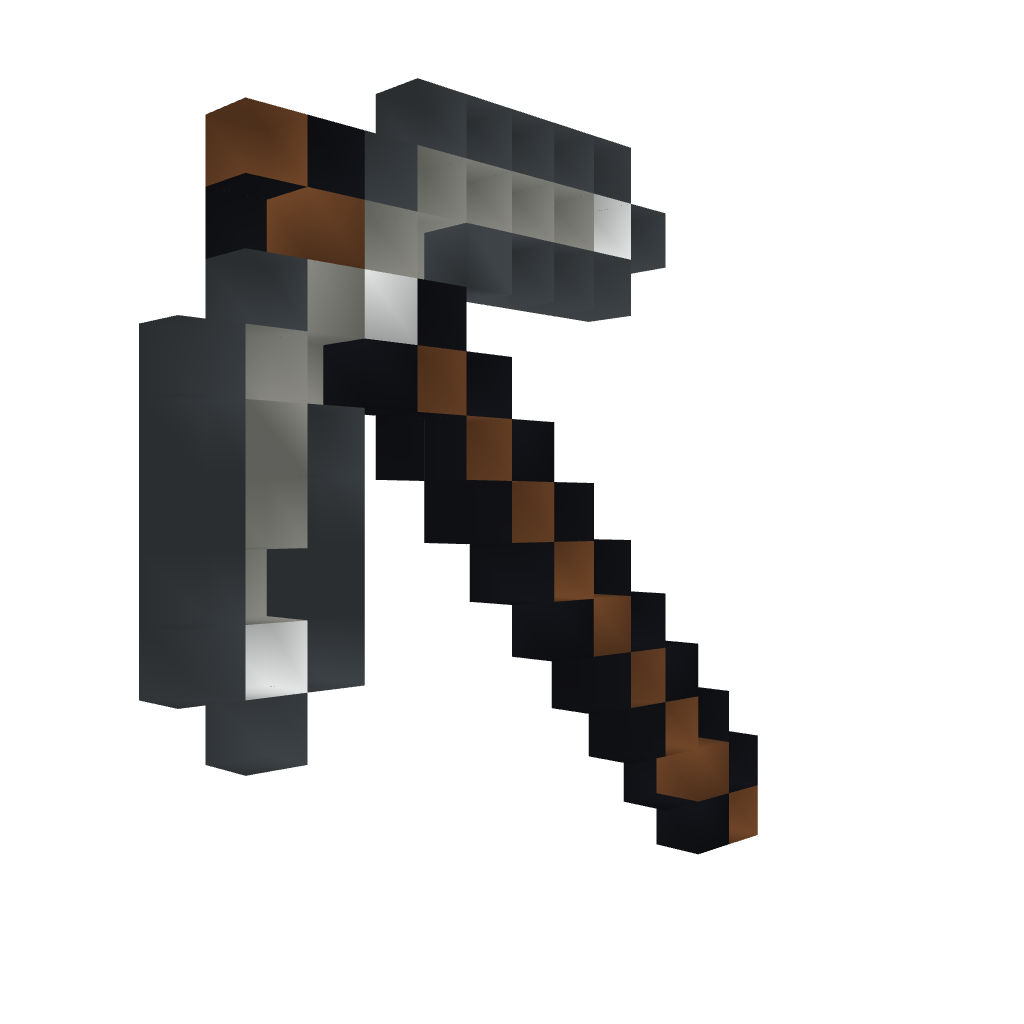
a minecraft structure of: Iron Pickaxe